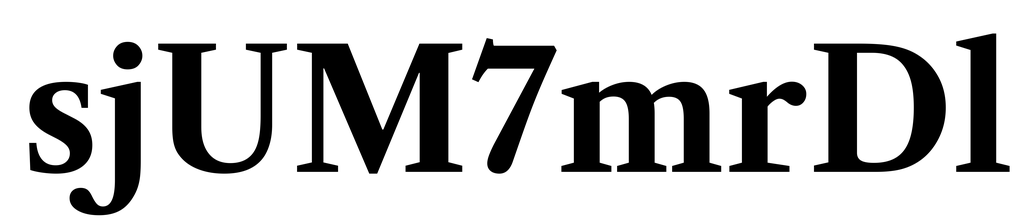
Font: LibreCaslonText_Bold